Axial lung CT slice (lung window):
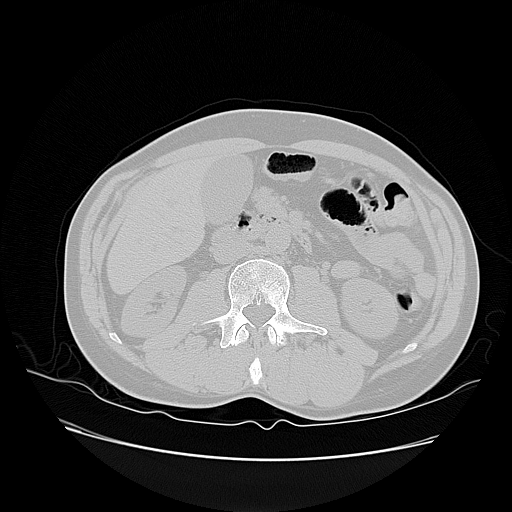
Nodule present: no